Question: I have the following code:
'Example' is a class that I have no access to, and has 'Object original' as an instance variable.
'''
public class Example {
private Object original;
public Object getOriginal() {
return original;
{
}
'''
'changePointer(Object param)' is a method that could be in any arbitrary static helper class (IE, Math).
'''
public static void changePointer(Object param) {
//Change the pointer of original
}
'''
I want 'changePointer(Object o)' to be able to change the pointer of 'original'.
The transformation must be done in 'changePointer(Object param)'. IE, the following isn't useful to me:
'''
public static void exampleMethod() {
Object original = new Object();
original = changePointer(original);
}
public static Object changePointer(Object param) {
return new Object();
}
'''
Refer to the below (crudely drawn) diagram:

As you can see, both Object 1 and Object 2 point to the same memory location.
Other Information to Consider:
1. I have no access to the creation of or any of the code that is part of Example.
2. I DO have access to an instance of Example.
3. I have no access to the creation of original inside of Example.
4. I have no access to many of the methods that make use of original.
5. changePointer(Object param) may not be necessary. If it is possible to in some other way gain access to and change original, that would result in the same effect.
NOTE: I understand the concept of 'pass by reference' vs 'pass by value'. I know Java is 'pass by value', and that's not what I'm asking. I'm asking if there is any way, knowing that Java is 'pass by value', for the above to be possible.
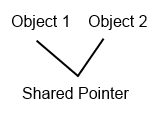
Answer: <URL>, what you are asking for is not directly possible.
The usual work around is to use an array of the target type with size one. You pass the array and modify the reference inside it to a new one.
'''
Object actualOriginal = new Object();
Object original[] = new Object[] {actualOriginal};
...
public static void changePointer(Object[] param) {
param[0] = new Object();
//Change the pointer of original
}
...
// original[0] now has a reference to whatever you set in changePointer(..)
'''